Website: slack
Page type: receipt
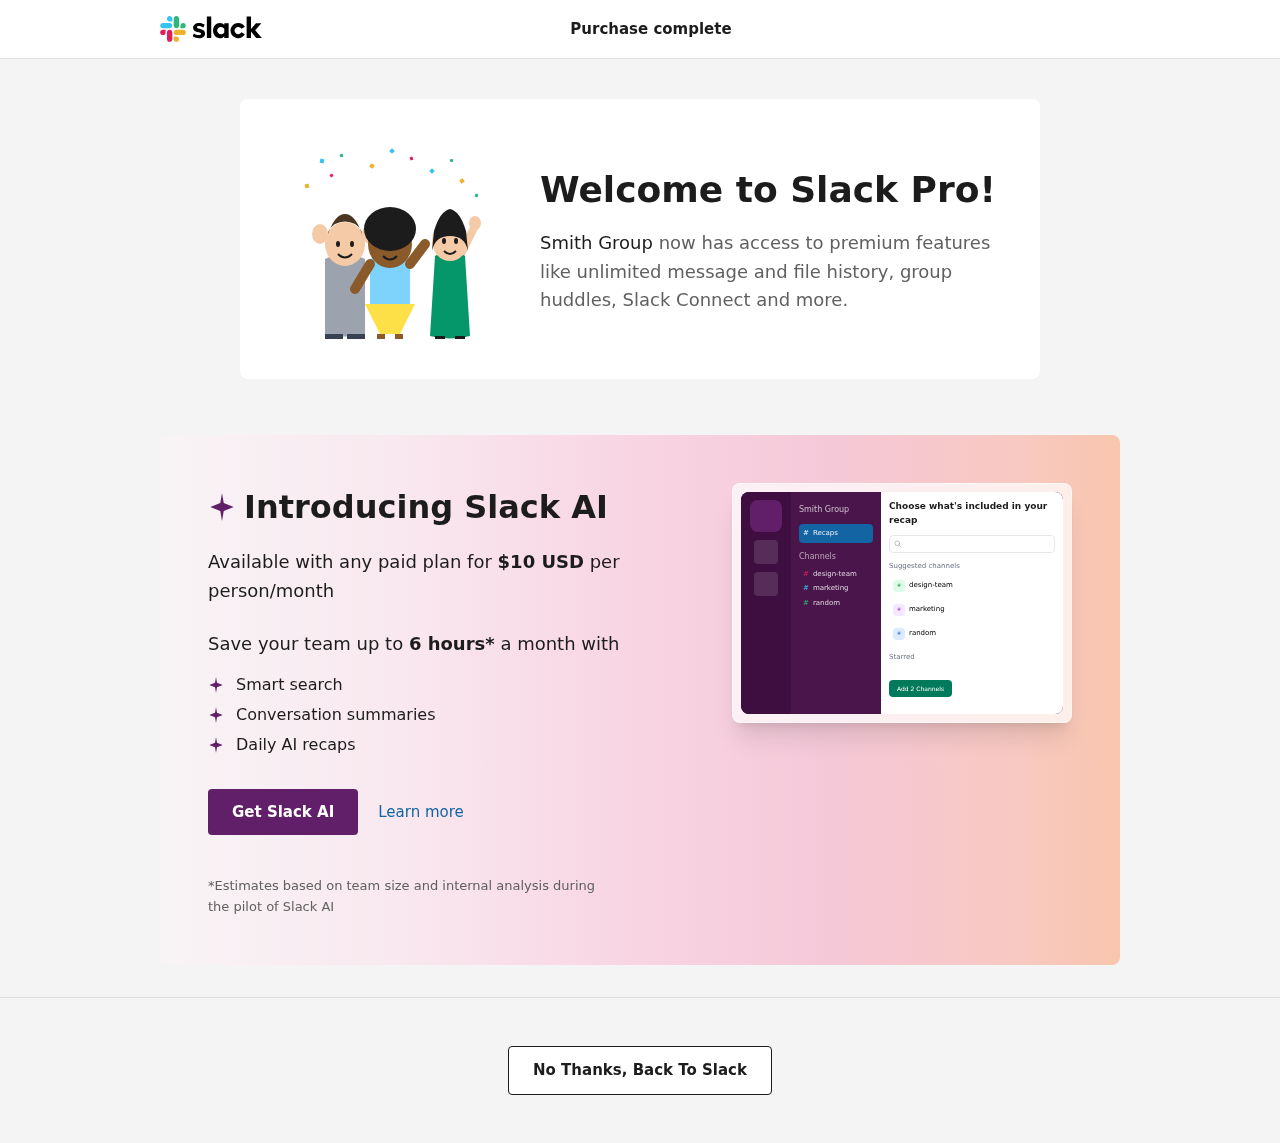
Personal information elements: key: PII_COMPANY
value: Smith Group